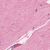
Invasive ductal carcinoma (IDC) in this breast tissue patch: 0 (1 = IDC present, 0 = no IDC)